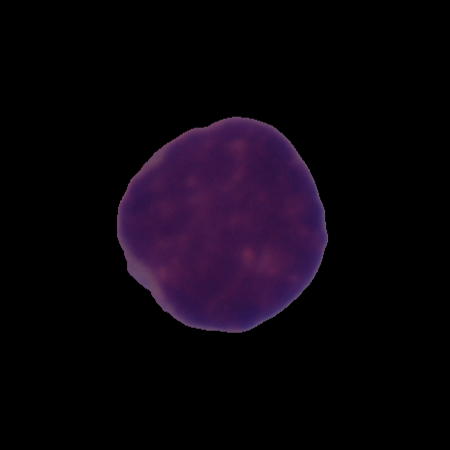
Label: cancer